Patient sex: F
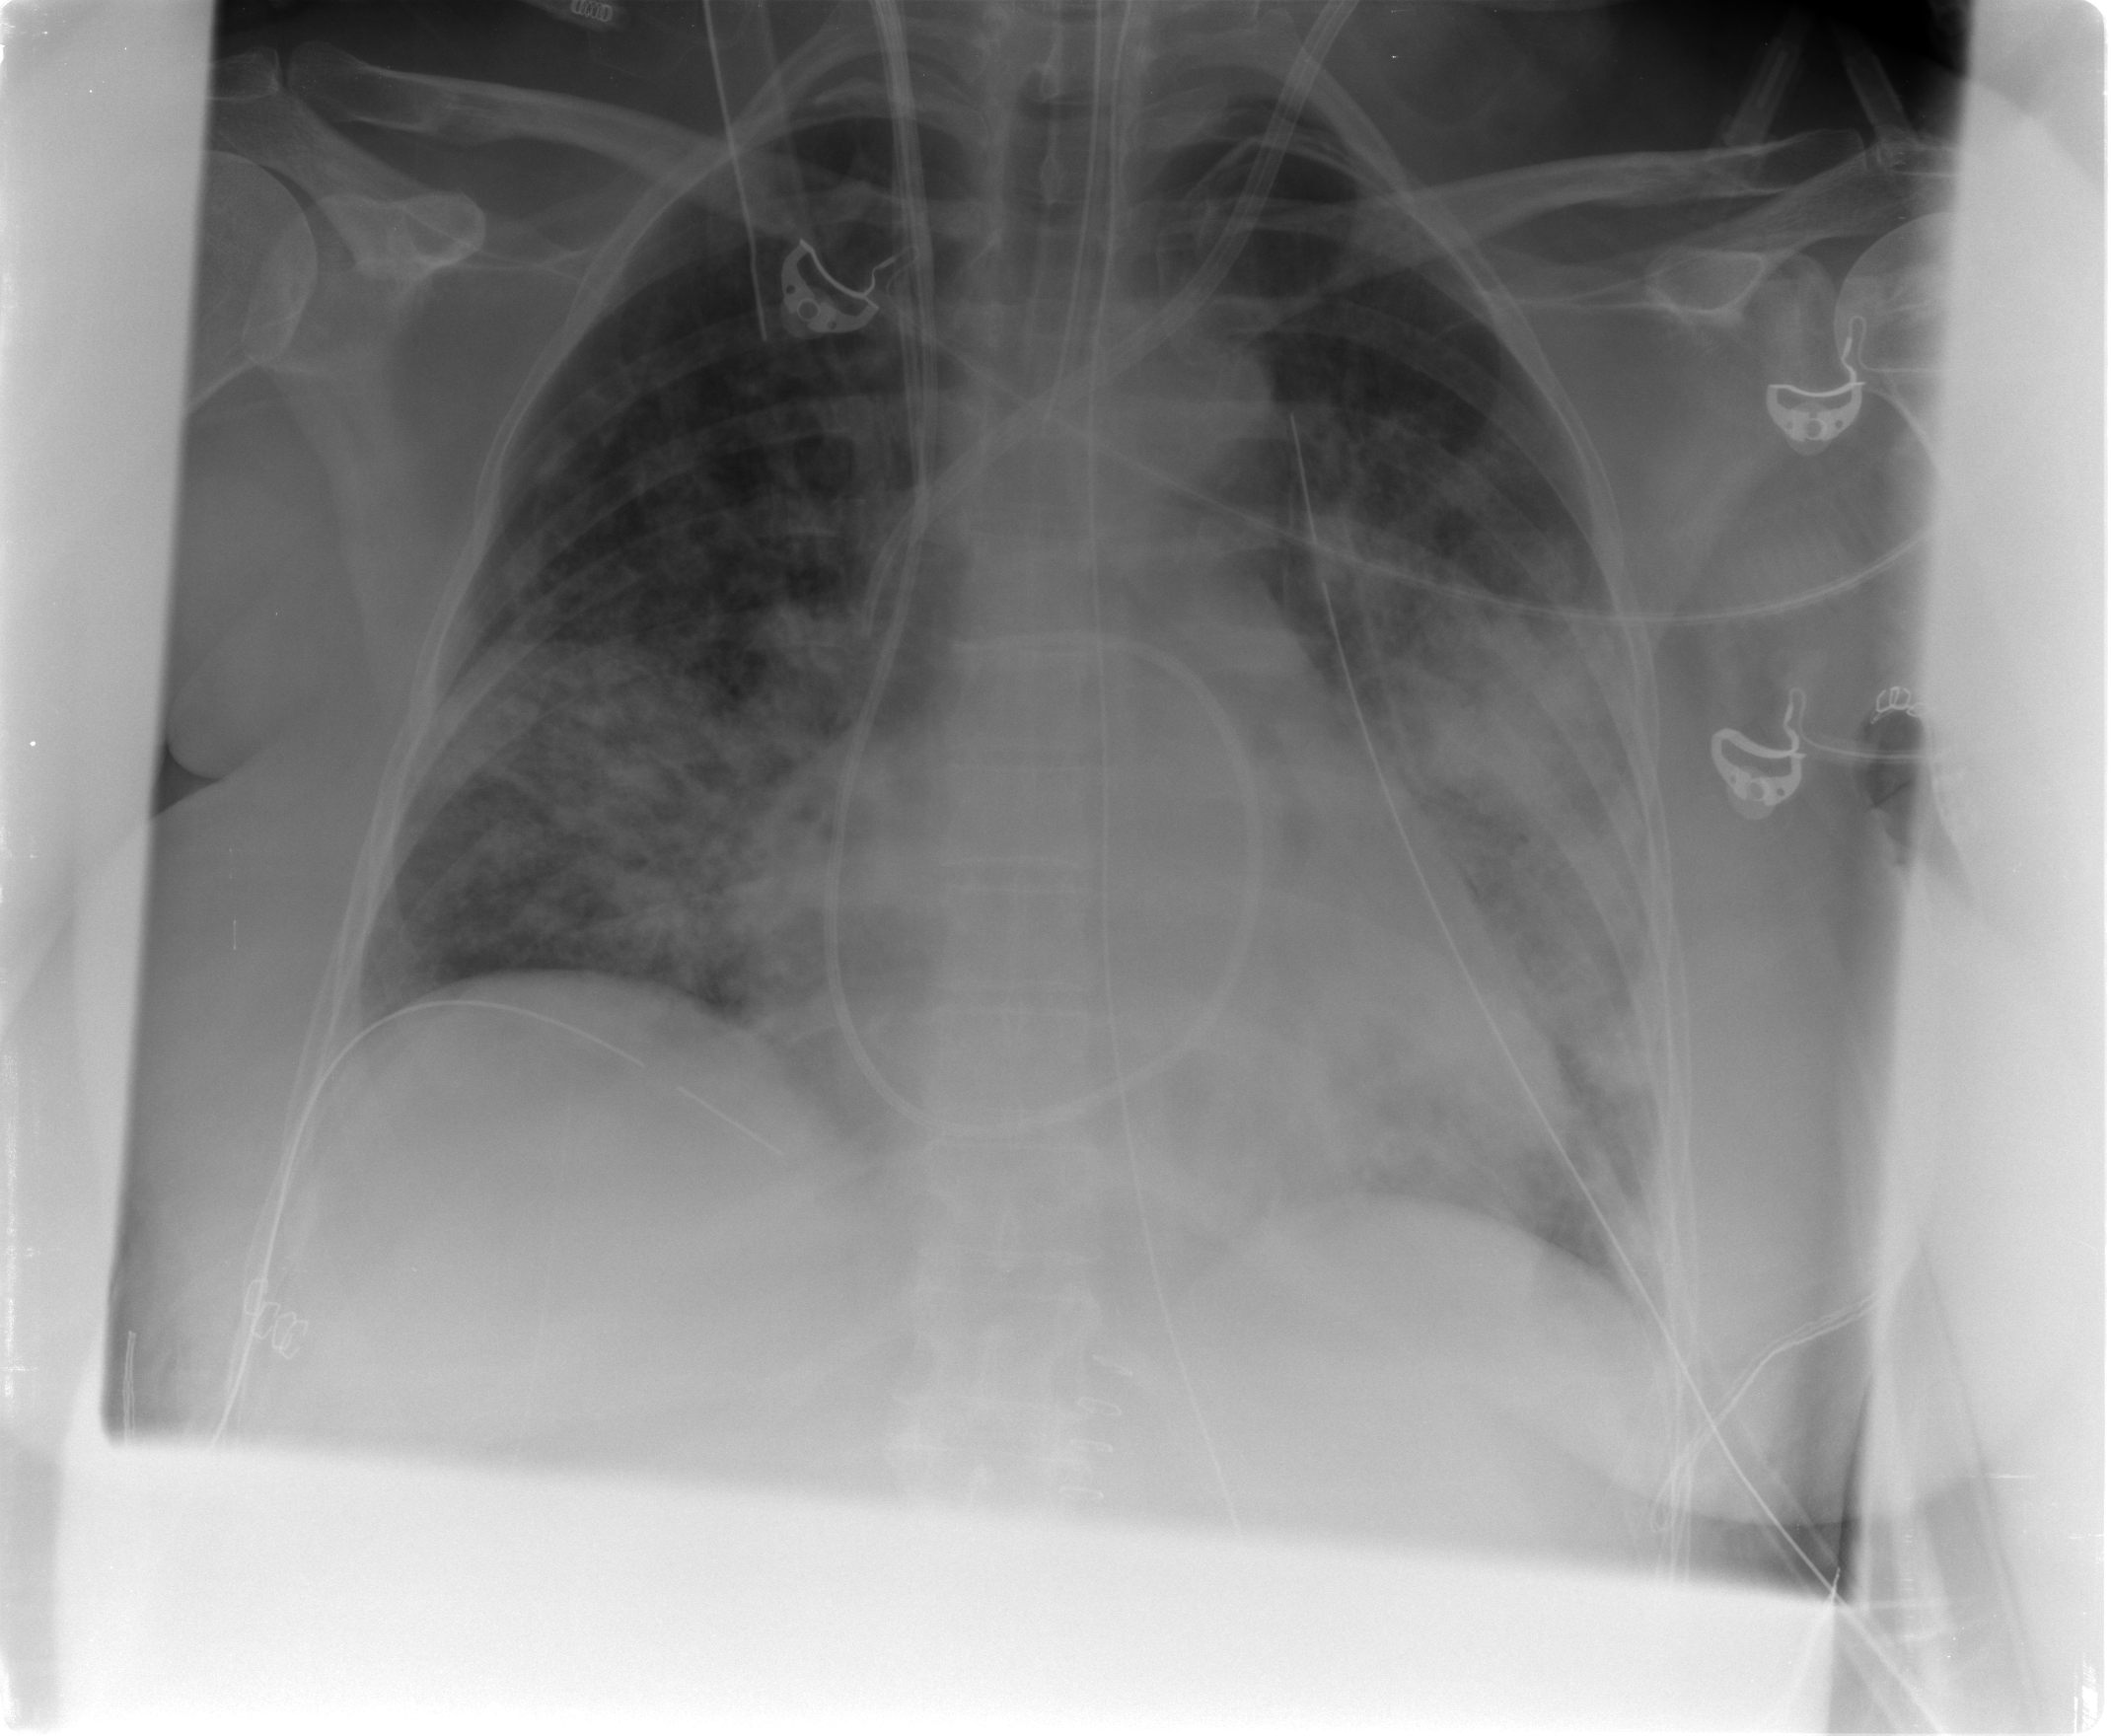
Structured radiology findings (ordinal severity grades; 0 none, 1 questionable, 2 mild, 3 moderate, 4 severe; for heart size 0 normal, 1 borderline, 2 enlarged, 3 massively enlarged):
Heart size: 1
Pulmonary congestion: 3
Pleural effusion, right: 1
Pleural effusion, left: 0
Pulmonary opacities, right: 3
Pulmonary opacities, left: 3
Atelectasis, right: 2
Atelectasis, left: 3